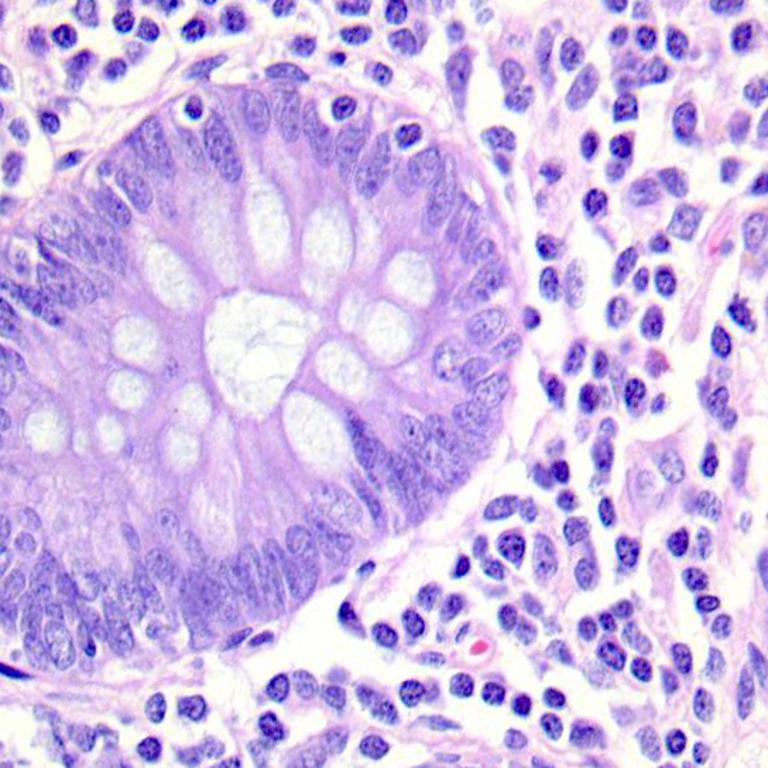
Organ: colon
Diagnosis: benign